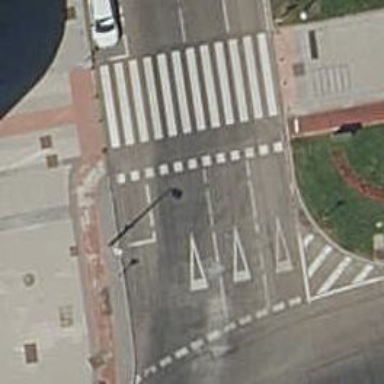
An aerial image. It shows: Uncontrolled zebra crossing on the road.